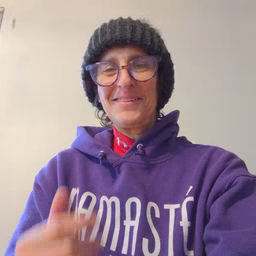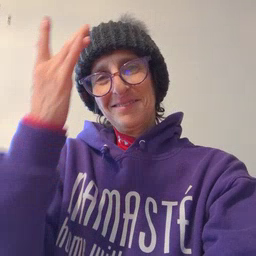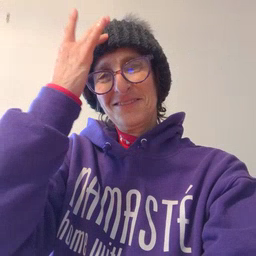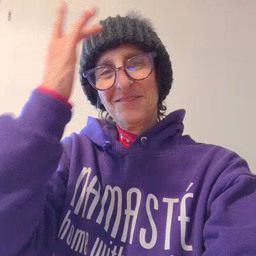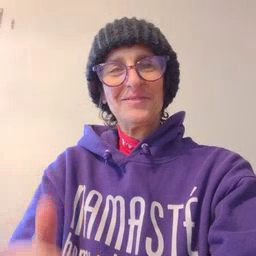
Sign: sick